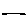
Label: line